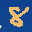
Label: 8